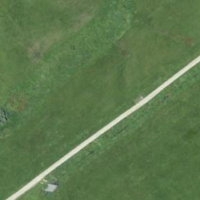
EUNIS habitat code: 26
Species observed at this site:
Cirsium heterophyllum